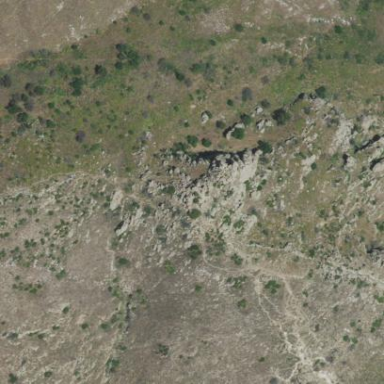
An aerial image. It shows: Landscape dominated by bare rock.